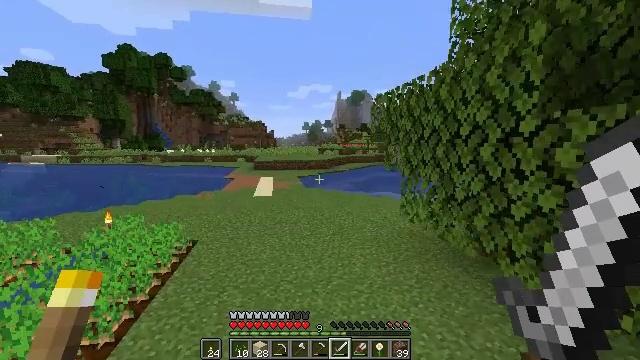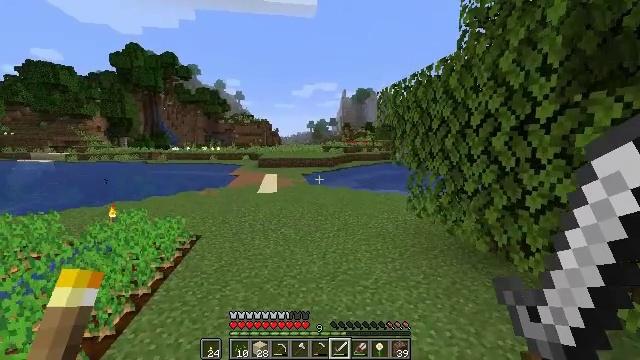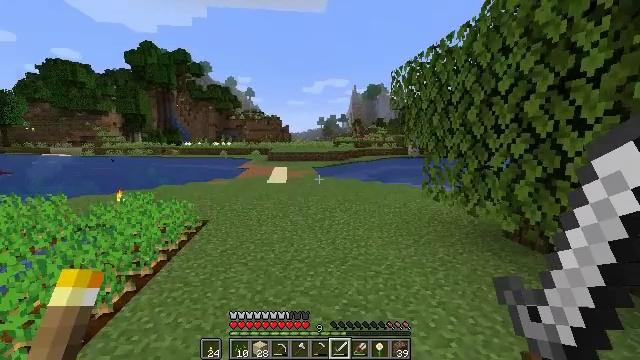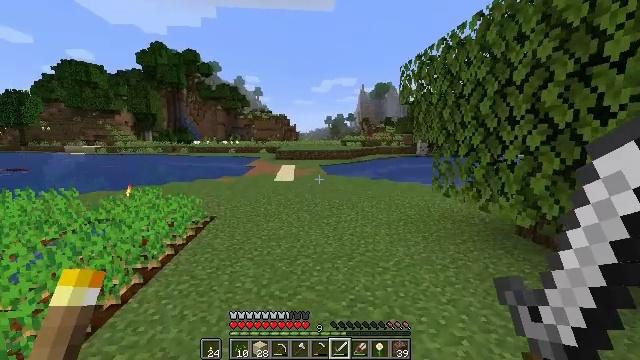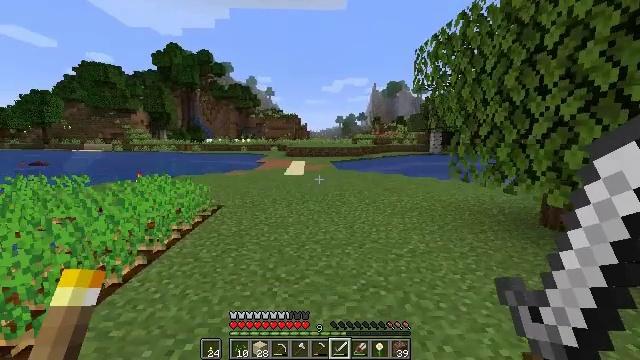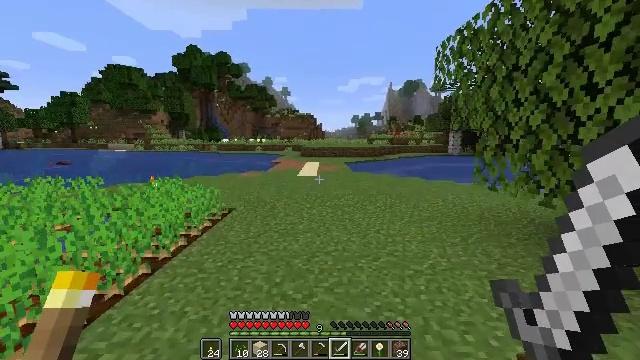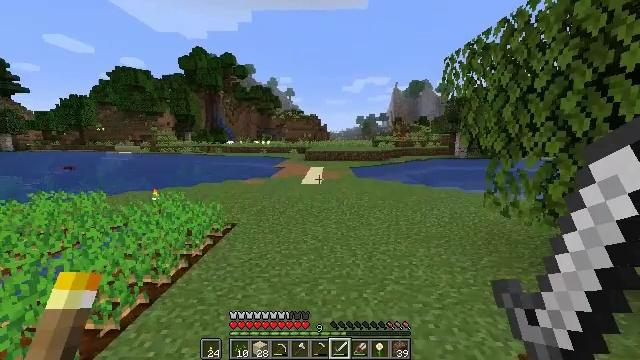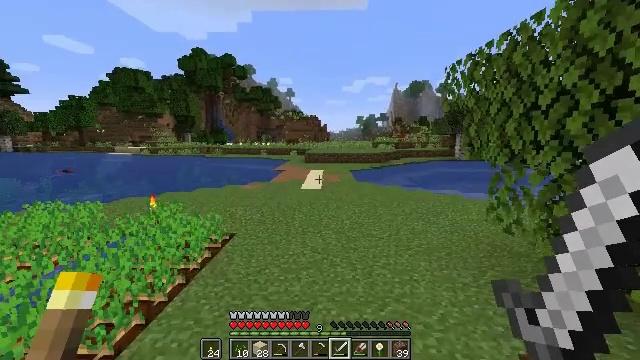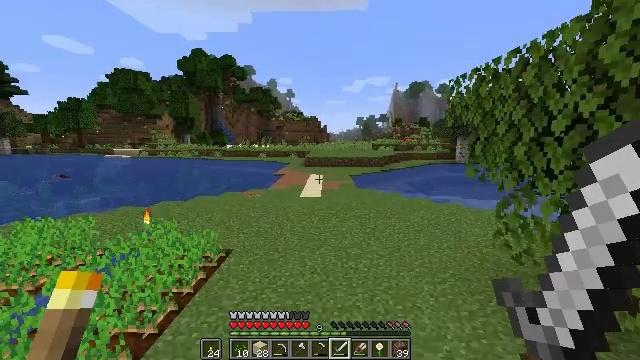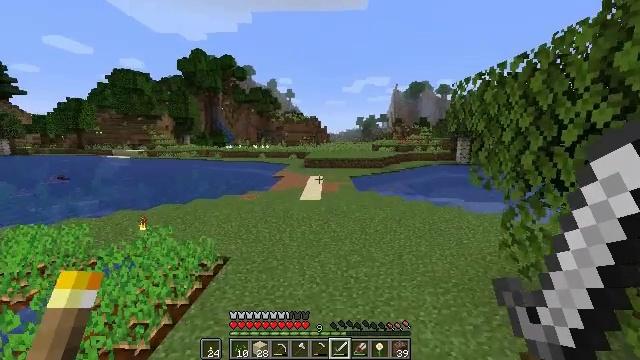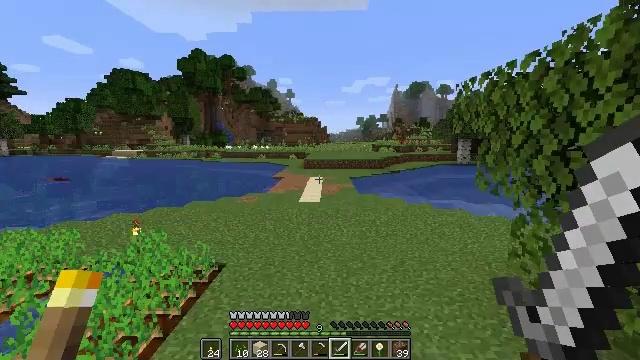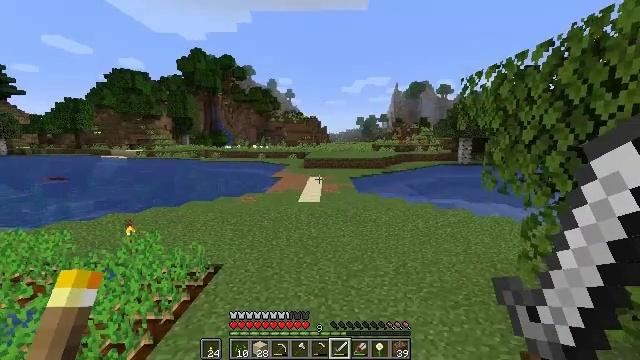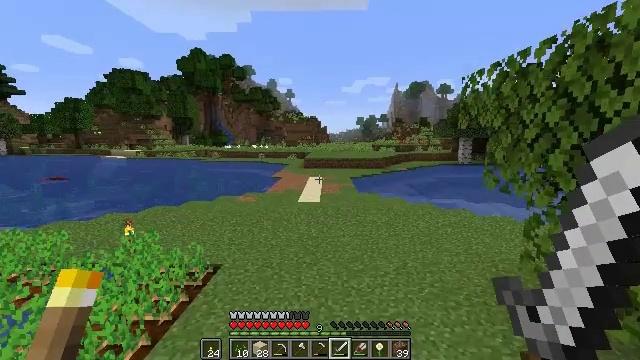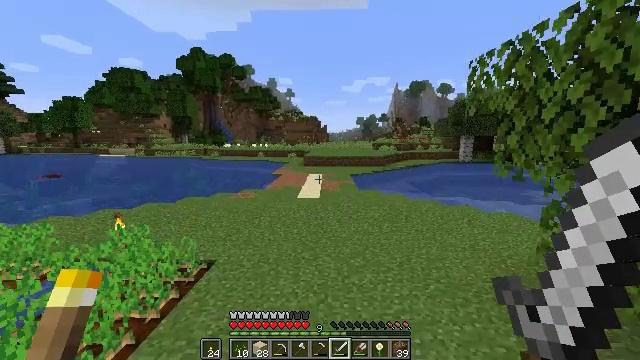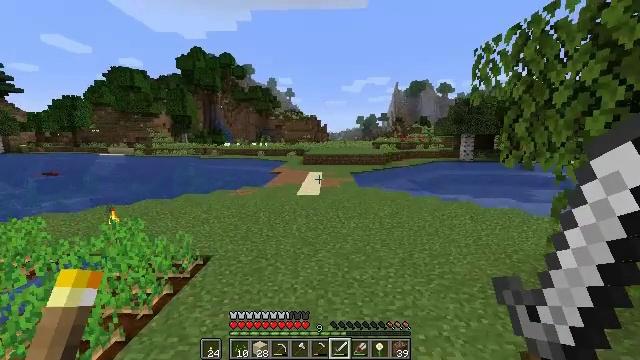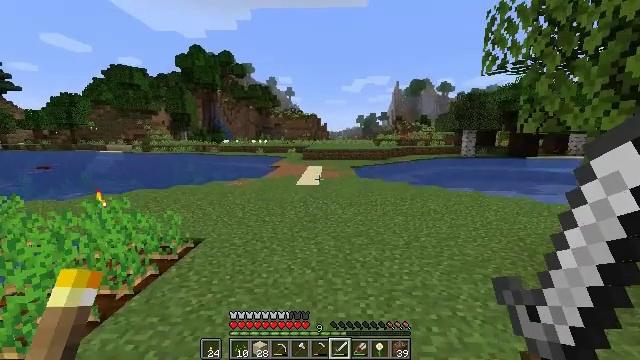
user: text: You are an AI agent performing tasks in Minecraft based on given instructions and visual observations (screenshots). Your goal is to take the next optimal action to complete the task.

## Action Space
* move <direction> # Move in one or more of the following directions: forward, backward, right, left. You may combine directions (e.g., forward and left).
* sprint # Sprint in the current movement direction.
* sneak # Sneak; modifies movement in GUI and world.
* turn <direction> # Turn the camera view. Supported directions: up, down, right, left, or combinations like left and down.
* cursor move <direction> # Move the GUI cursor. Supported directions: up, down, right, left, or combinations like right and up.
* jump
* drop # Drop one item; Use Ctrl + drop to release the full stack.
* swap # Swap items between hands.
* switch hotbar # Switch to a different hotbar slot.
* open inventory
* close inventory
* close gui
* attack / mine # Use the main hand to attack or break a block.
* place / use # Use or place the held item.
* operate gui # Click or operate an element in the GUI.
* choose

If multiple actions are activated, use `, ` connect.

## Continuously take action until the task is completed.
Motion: motion action
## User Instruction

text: Break the sand block.
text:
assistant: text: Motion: move forward, turn left, jump
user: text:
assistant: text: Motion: move forward, sprint, turn left, jump
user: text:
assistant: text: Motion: move forward, sprint, turn left, jump
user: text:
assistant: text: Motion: move forward, sprint, turn left, jump
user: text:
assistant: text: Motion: move forward, sprint, turn left, jump
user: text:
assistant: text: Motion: move forward, sprint, turn left, jump
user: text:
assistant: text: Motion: move forward, jump
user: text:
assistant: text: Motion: move forward, jump
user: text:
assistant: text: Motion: move forward, jump
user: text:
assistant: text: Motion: move forward, jump
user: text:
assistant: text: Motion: move forward, jump
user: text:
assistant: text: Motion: move forward, jump
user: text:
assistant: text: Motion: move forward, jump
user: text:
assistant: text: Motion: move forward, jump
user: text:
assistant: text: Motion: move forward, jump
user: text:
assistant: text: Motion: move forward, jump
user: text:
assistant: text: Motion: move forward, sprint, jump
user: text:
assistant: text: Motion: move forward, sprint, jump
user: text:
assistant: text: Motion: move forward, sprint, jump
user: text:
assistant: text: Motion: move forward, sprint, jump
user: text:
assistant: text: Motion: move forward, sprint, jump
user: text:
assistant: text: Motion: move forward, jump
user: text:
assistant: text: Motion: move forward
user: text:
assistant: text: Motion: move forward
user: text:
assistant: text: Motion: move forward
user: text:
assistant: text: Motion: move forward, turn down
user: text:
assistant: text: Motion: move forward, sprint, turn down
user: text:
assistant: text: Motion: move forward, sprint, turn down
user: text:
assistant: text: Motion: move forward, sprint
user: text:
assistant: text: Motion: move forward